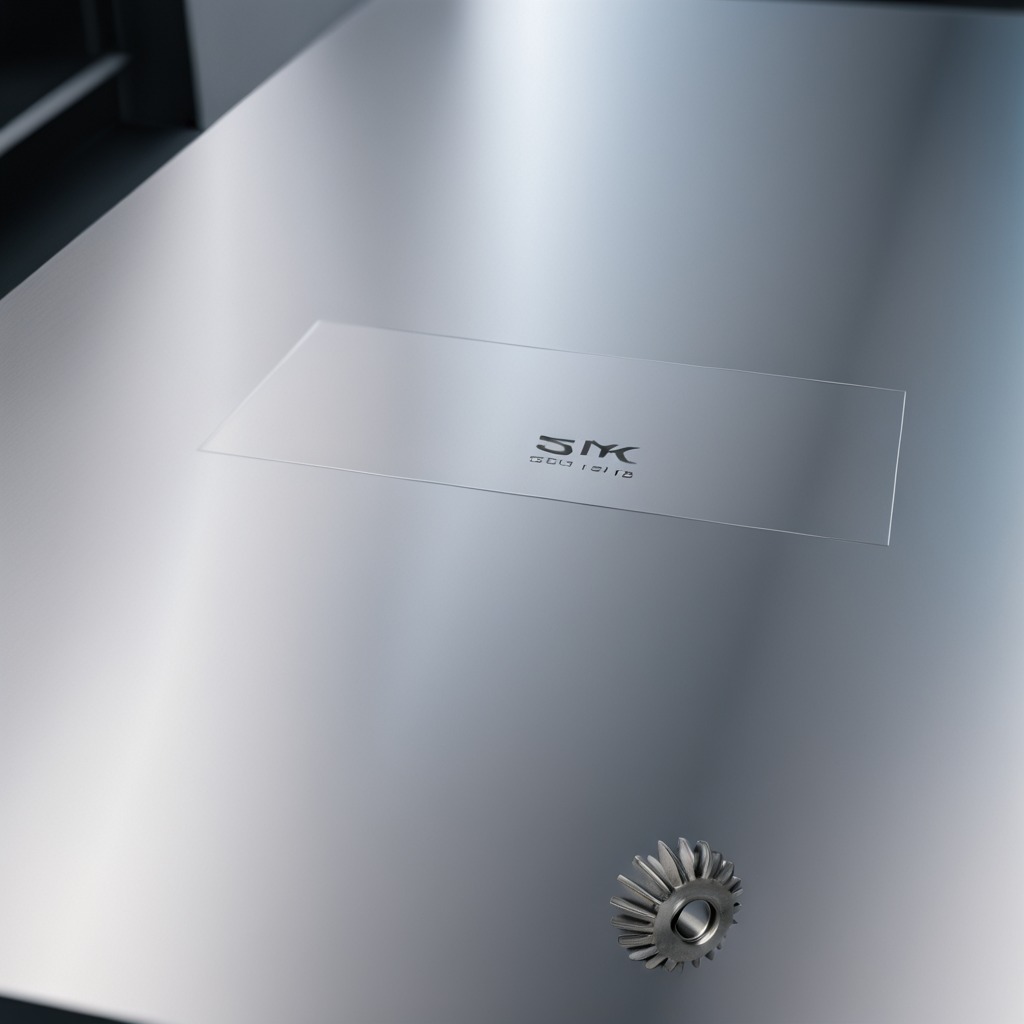
A steel gear with teeth is lying on the stainless steel table in a high-end prototyping lab.